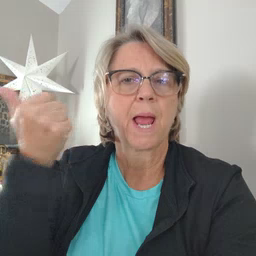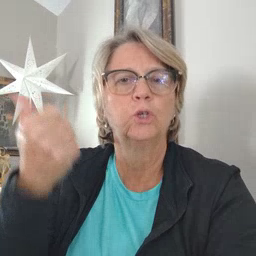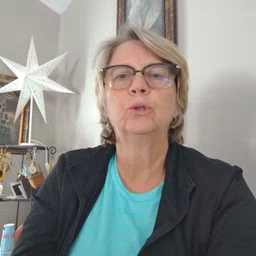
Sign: better